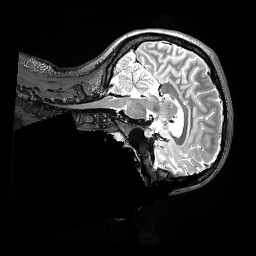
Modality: T2w
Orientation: sagittal
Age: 21
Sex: female
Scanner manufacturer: siemens
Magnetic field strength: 3 T
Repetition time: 3.2 s
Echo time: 0.562 s